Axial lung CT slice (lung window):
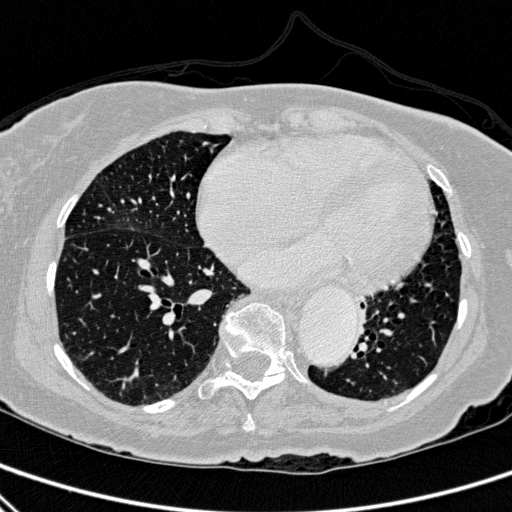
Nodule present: no